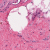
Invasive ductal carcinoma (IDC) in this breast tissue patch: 0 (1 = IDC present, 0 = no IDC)